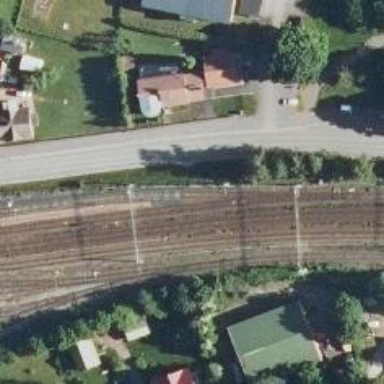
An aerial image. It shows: Siding railway line with electrified contact line for the trains.